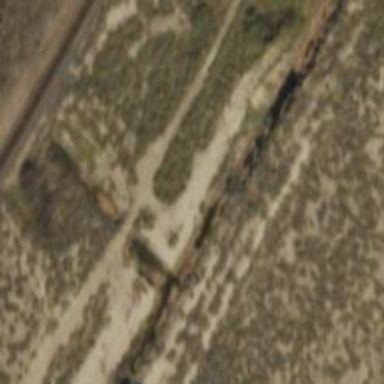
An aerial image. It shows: Culvert tunnel.